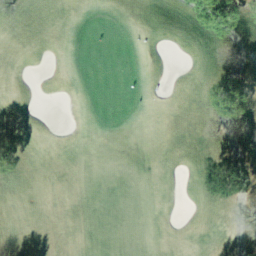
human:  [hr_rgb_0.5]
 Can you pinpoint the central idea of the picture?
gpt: golf course